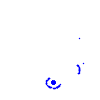
Particle: pion